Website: slack
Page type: payment
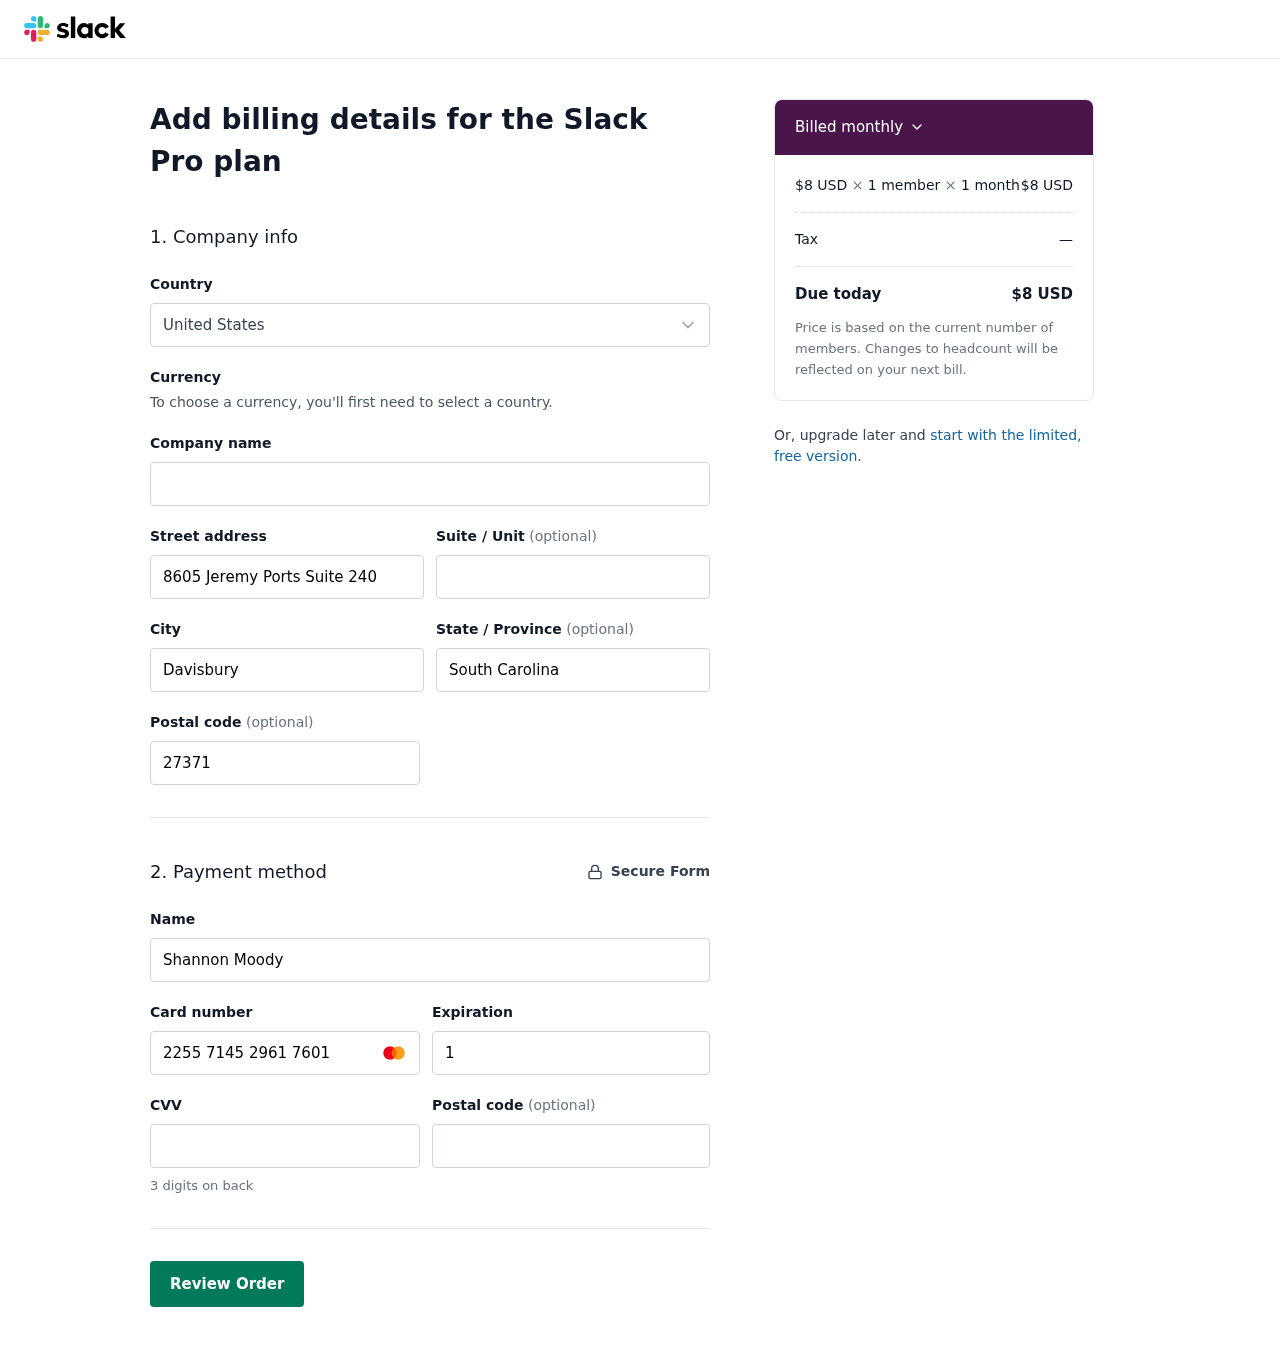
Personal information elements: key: PII_COUNTRY
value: United States
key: PII_STREET
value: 8605 Jeremy Ports Suite 240
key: PII_CITY
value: Davisbury
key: PII_STATE
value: South Carolina
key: PII_POSTCODE
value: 27371
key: PII_FULLNAME
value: Shannon Moody
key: PII_CARD_NUMBER
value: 2255 7145 2961 7601
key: PII_CARD_EXPIRY
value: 11/28
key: PII_CARD_CVV
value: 737
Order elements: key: ORDER_PRICE_PER_MEMBER
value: $8 USD
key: ORDER_NUM_MEMBERS
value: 1 member
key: ORDER_NUM_MONTHS
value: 1 month
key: ORDER_SUBTOTAL
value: $8 USD
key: ORDER_TAX
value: —
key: ORDER_TOTAL
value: $8 USD